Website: crate-barrel
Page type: billing-address
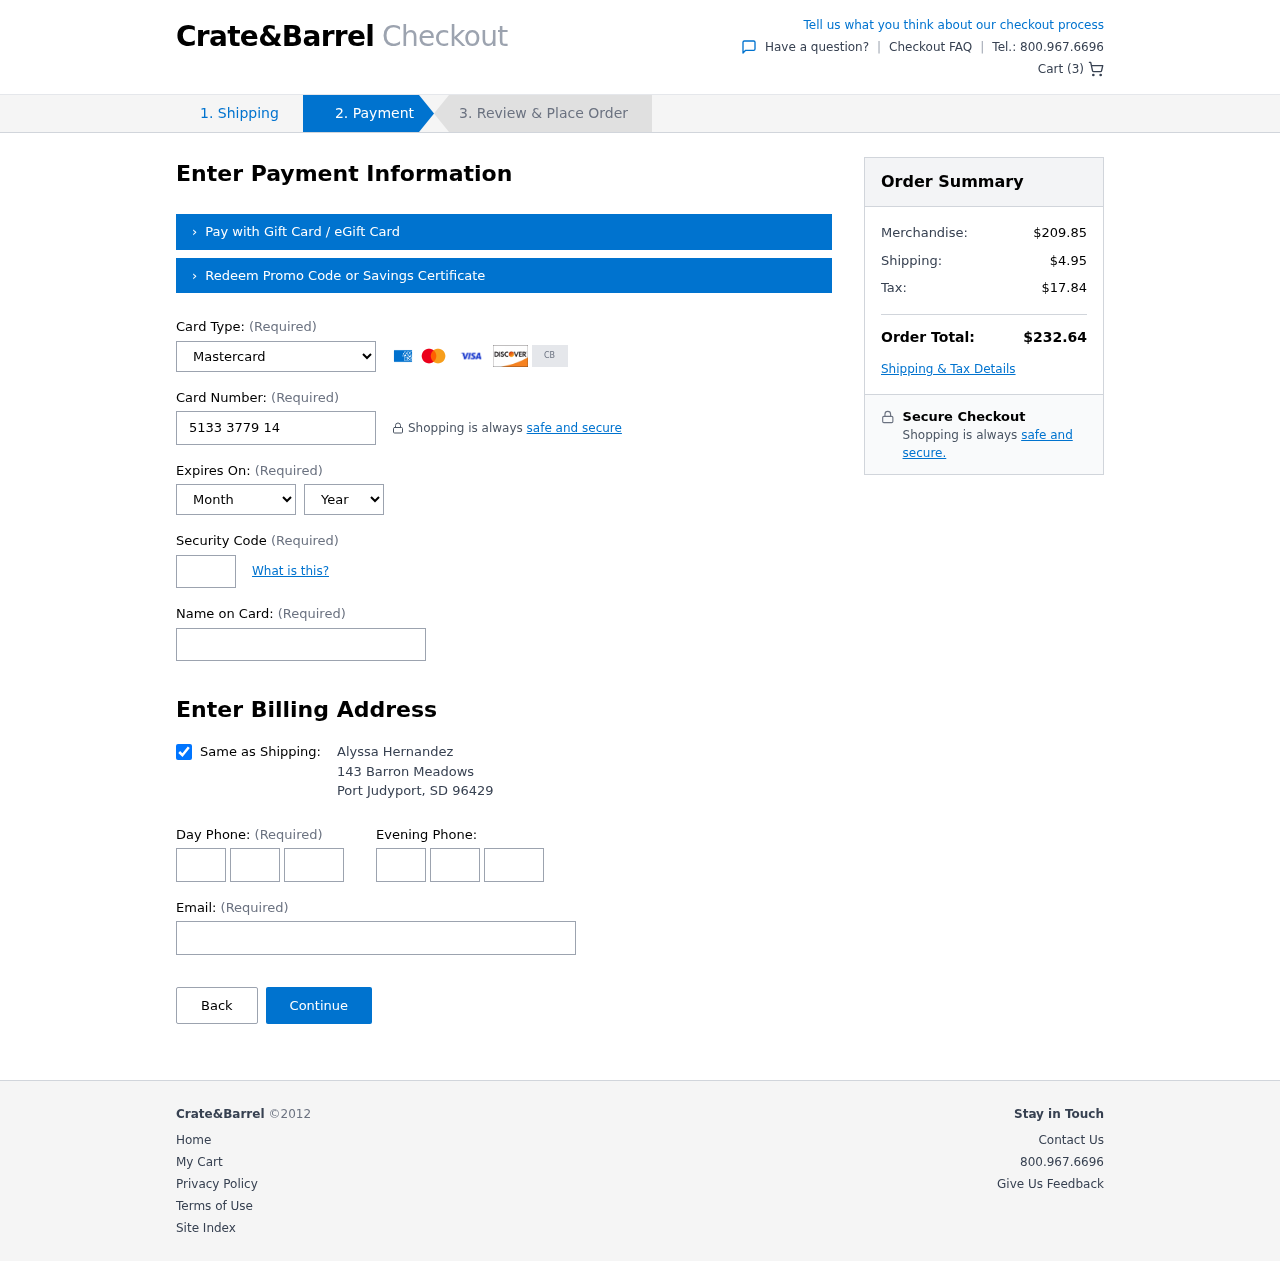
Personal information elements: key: PII_CARD_CVV
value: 447
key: PII_CARD_EXPIRY_MONTH
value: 06
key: PII_CARD_EXPIRY_YEAR
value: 29
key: PII_CARD_NUMBER
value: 5133 3779 1498 6196
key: PII_CARD_TYPE
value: Mastercard
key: PII_CITY
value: Port Judyport
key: PII_EMAIL
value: ahernandez@hotmail.com
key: PII_FULLNAME
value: Alyssa Hernandez
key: PII_PHONE_ALT_AREA
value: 815
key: PII_PHONE_ALT_PREFIX
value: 790
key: PII_PHONE_ALT_SUFFIX
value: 1369
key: PII_PHONE_AREA
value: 218
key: PII_PHONE_PREFIX
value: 420
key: PII_PHONE_SUFFIX
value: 8580
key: PII_POSTCODE
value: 96429
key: PII_STATE_ABBR
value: SD
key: PII_STREET
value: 143 Barron Meadows
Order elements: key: ORDER_NUM_ITEMS
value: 3
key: ORDER_SUBTOTAL
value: $209.85
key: ORDER_SHIPPING_COST
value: $4.95
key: ORDER_TAX
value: $17.84
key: ORDER_TOTAL
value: $232.64